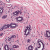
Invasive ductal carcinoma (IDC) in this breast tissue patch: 0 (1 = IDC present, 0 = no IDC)